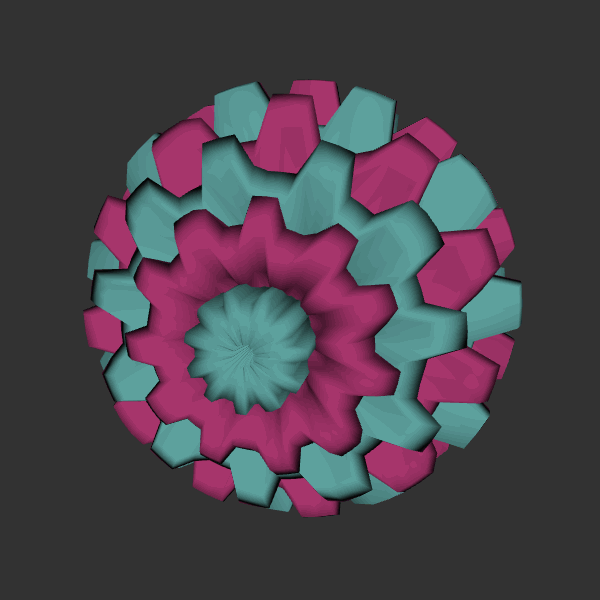
Background: dark